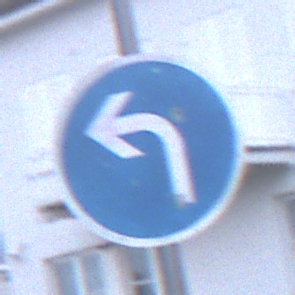
Verkehrszeichen: VorgeschriebeneFahrtrichtungLinks
Umgebung: Outdoor, Urban
Tageszeit: SunriseSunset
Wetter: PartlyCloudy
Licht: Natural
Jahreszeit: NotSpecified
Kontrast: LowContrast